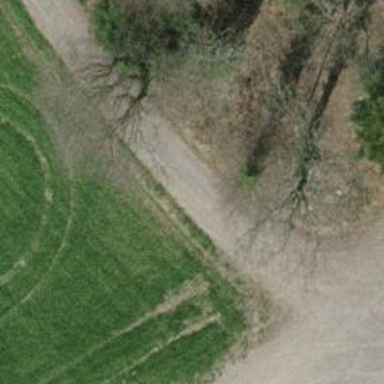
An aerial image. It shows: Unpaved track with grade2 quality type.